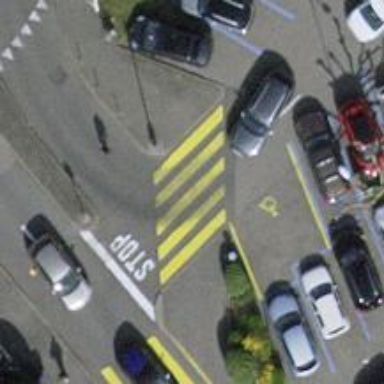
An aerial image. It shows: Uncontrolled zebra crossing with zebra markings.